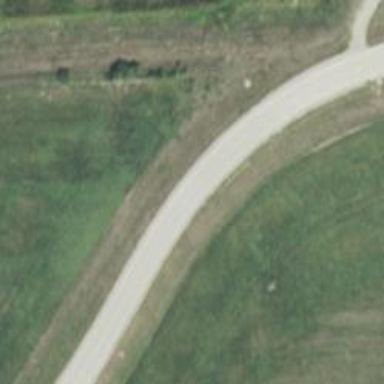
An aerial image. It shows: Secondary road.